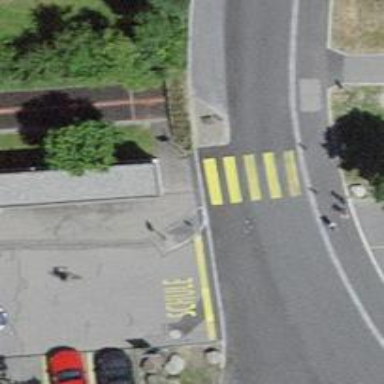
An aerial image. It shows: Marked road crossing.